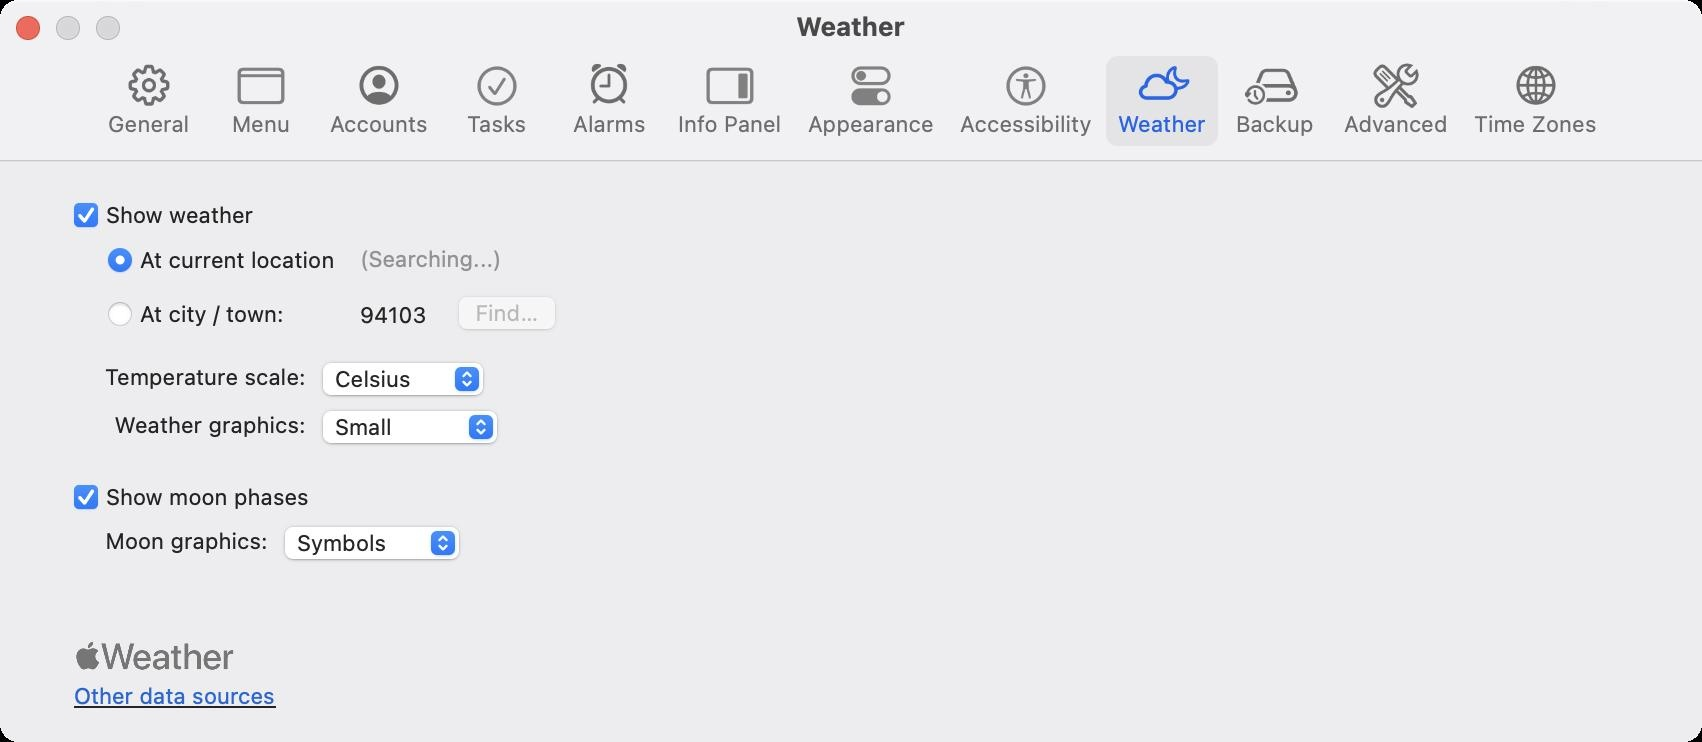
Accessibility tree:
{"name": "Weather", "role": "AXWindow", "description": null, "role_description": "standard window", "value": null, "position": "389.00;38.00", "size": "851;371", "children": [{"name": "Show_weather", "role": "AXCheckBox", "description": null, "role_description": "checkbox", "value": 1, "position": "36.00;99.50", "size": "95;16", "children": []}, {"name": null, "role": "AXRadioGroup", "description": null, "role_description": "radio group", "value": "{\n    \"name\": \"At_current_location\",\n    \"role\": \"AXRadioButton\",\n    \"description\": null,\n    \"role_description\": \"radio button\",\n    \"value\": 1,\n    \"position\": \"53.00;122.50\",\n    \"size\": \"119;15\",\n    \"children\": []\n}", "position": "53.00;122.50", "size": "119;42", "children": [{"name": "At_current_location", "role": "AXRadioButton", "description": null, "role_description": "radio button", "value": 1, "position": "53.00;122.50", "size": "119;15", "children": []}, {"name": "At_city_/_town:", "role": "AXRadioButton", "description": null, "role_description": "radio button", "value": 0, "position": "53.00;149.50", "size": "119;15", "children": []}]}, {"name": null, "role": "AXStaticText", "description": null, "role_description": "text", "value": "(Searching...)", "position": "178.00;122.50", "size": "75;14", "children": []}, {"name": null, "role": "AXStaticText", "description": null, "role_description": "text", "value": "94103", "position": "178.00;150.50", "size": "38;14", "children": []}, {"name": "Find…", "role": "AXButton", "description": null, "role_description": "button", "value": null, "position": "223.50;144.50", "size": "60;27", "children": []}, {"name": null, "role": "AXStaticText", "description": null, "role_description": "text", "value": "Temperature scale:", "position": "51.00;181.50", "size": "104;16", "children": []}, {"name": null, "role": "AXPopUpButton", "description": null, "role_description": "pop up button", "value": "Celsius", "position": "157.50;179.50", "size": "88;22", "children": []}, {"name": null, "role": "AXStaticText", "description": null, "role_description": "text", "value": "Weather graphics:", "position": "51.00;205.50", "size": "104;16", "children": []}, {"name": null, "role": "AXPopUpButton", "description": null, "role_description": "pop up button", "value": "Small", "position": "157.50;203.50", "size": "95;22", "children": []}, {"name": "Show_moon_phases", "role": "AXCheckBox", "description": null, "role_description": "checkbox", "value": 1, "position": "36.00;240.50", "size": "123;16", "children": []}, {"name": null, "role": "AXStaticText", "description": null, "role_description": "text", "value": "Moon graphics:", "position": "51.00;263.50", "size": "86;16", "children": []}, {"name": null, "role": "AXPopUpButton", "description": null, "role_description": "pop up button", "value": "Symbols", "position": "138.50;261.50", "size": "95;22", "children": []}, {"name": null, "role": "AXImage", "description": "", "role_description": "image", "value": null, "position": "37.00;320.50", "size": "80;14", "children": []}, {"name": null, "role": "AXStaticText", "description": null, "role_description": "text", "value": "Other data sources", "position": "35.00;341.00", "size": "105;14", "children": [{"name": "Other_data_sources", "role": "AXLink", "description": null, "role_description": "hyperlink", "value": null, "position": "37.00;341.00", "size": "101;14", "children": []}]}, {"name": null, "role": "AXToolbar", "description": null, "role_description": "toolbar", "value": null, "position": "0.00;28.00", "size": "851;52", "children": [{"name": "General", "role": "AXButton", "description": null, "role_description": "button", "value": null, "position": "47.00;28.00", "size": "55;52", "children": []}, {"name": "Menu", "role": "AXButton", "description": null, "role_description": "button", "value": null, "position": "103.00;28.00", "size": "55;52", "children": []}, {"name": "Accounts", "role": "AXButton", "description": null, "role_description": "button", "value": null, "position": "159.00;28.00", "size": "61;52", "children": []}, {"name": "Tasks", "role": "AXButton", "description": null, "role_description": "button", "value": null, "position": "221.00;28.00", "size": "55;52", "children": []}, {"name": "Alarms", "role": "AXButton", "description": null, "role_description": "button", "value": null, "position": "277.00;28.00", "size": "55;52", "children": []}, {"name": "Info_Panel", "role": "AXButton", "description": null, "role_description": "button", "value": null, "position": "333.00;28.00", "size": "64;52", "children": []}, {"name": "Appearance", "role": "AXButton", "description": null, "role_description": "button", "value": null, "position": "398.00;28.00", "size": "75;52", "children": []}, {"name": "Accessibility", "role": "AXButton", "description": null, "role_description": "button", "value": null, "position": "474.00;28.00", "size": "78;52", "children": []}, {"name": "Weather", "role": "AXButton", "description": null, "role_description": "button", "value": null, "position": "553.00;28.00", "size": "56;52", "children": []}, {"name": "Backup", "role": "AXButton", "description": null, "role_description": "button", "value": null, "position": "610.00;28.00", "size": "55;52", "children": []}, {"name": "Advanced", "role": "AXButton", "description": null, "role_description": "button", "value": null, "position": "666.00;28.00", "size": "64;52", "children": []}, {"name": "Time_Zones", "role": "AXButton", "description": null, "role_description": "button", "value": null, "position": "731.00;28.00", "size": "74;52", "children": []}]}, {"name": null, "role": "AXButton", "description": null, "role_description": "close button", "value": null, "position": "7.00;6.00", "size": "14;16", "children": []}, {"name": null, "role": "AXButton", "description": null, "role_description": "zoom button", "value": null, "position": "47.00;6.00", "size": "14;16", "children": [{"name": null, "role": "AXGroup", "description": null, "role_description": "group", "value": null, "position": "47.00;6.00", "size": "14;16", "children": [{"name": null, "role": "AXGroup", "description": null, "role_description": "group", "value": null, "position": "47.00;6.00", "size": "14;16", "children": []}]}]}, {"name": null, "role": "AXButton", "description": null, "role_description": "minimize button", "value": null, "position": "27.00;6.00", "size": "14;16", "children": []}, {"name": null, "role": "AXStaticText", "description": null, "role_description": "text", "value": "Weather", "position": "396.00;5.00", "size": "59;16", "children": []}]}